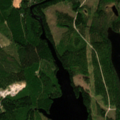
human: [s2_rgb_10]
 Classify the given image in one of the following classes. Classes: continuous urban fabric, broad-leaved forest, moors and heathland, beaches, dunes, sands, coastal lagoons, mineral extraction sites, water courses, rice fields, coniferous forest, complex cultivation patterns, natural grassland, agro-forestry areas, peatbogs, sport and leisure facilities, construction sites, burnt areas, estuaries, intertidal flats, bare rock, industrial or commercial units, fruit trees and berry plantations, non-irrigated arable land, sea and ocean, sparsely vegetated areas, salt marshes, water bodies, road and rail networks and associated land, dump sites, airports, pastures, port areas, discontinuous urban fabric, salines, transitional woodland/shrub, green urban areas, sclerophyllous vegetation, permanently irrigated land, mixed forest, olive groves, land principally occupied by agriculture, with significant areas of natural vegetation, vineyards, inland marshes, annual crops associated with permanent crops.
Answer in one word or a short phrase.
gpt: broad-leaved forest, coniferous forest, mixed forest, water bodies